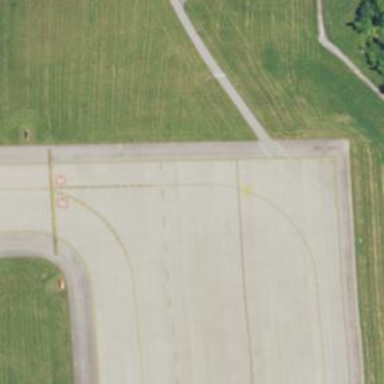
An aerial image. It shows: Image of taxiway at airport.